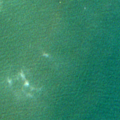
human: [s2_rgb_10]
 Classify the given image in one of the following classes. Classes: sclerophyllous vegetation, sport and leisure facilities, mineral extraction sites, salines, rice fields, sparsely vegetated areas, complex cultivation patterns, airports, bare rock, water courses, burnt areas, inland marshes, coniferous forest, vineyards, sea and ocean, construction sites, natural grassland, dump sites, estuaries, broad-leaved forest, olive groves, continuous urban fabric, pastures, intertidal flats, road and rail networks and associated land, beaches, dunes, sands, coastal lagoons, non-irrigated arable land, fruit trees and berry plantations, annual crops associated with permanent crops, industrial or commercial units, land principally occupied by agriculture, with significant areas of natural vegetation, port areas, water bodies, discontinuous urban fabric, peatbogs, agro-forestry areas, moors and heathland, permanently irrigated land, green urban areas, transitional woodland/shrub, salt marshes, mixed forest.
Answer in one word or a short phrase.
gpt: sea and ocean